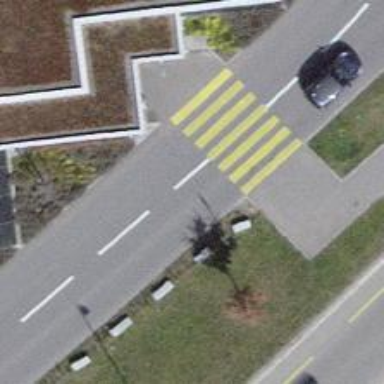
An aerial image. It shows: Marked crossing on the road.